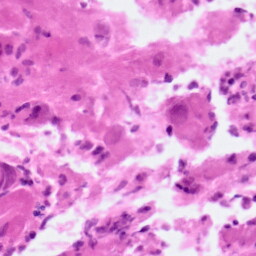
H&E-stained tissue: Pancreatic